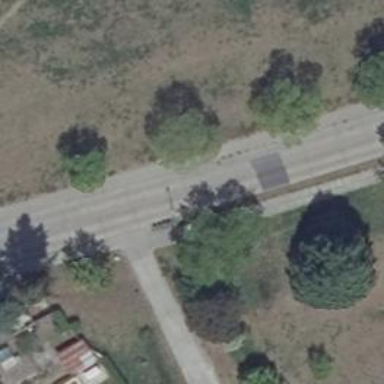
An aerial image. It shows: Sidewalk.